Field crop: maize
Growth stage: 2
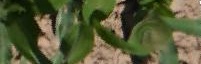
Species: maize